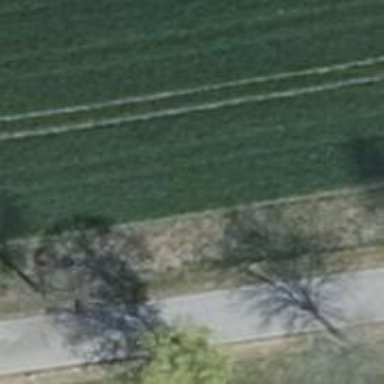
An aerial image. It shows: Deciduous tree with broadleaved leaves.